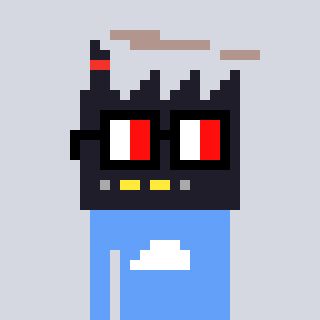
a pixel art character with square glasses with black frames and red eyes, a factory-shaped head and a blue-colored body on a cool background